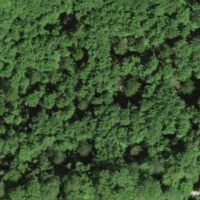
EUNIS habitat code: 41
Species observed at this site:
Lathyrus vernus